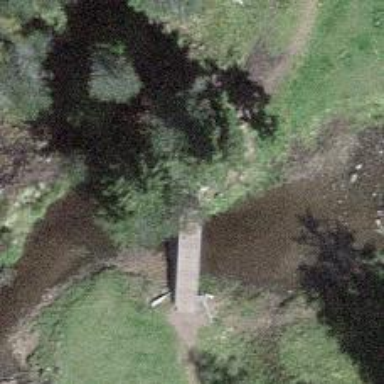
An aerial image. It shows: Path on bridge.